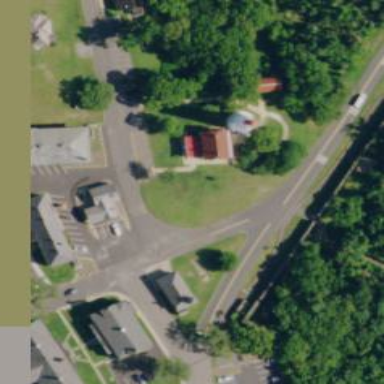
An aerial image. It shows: Memorial site with historic significance.